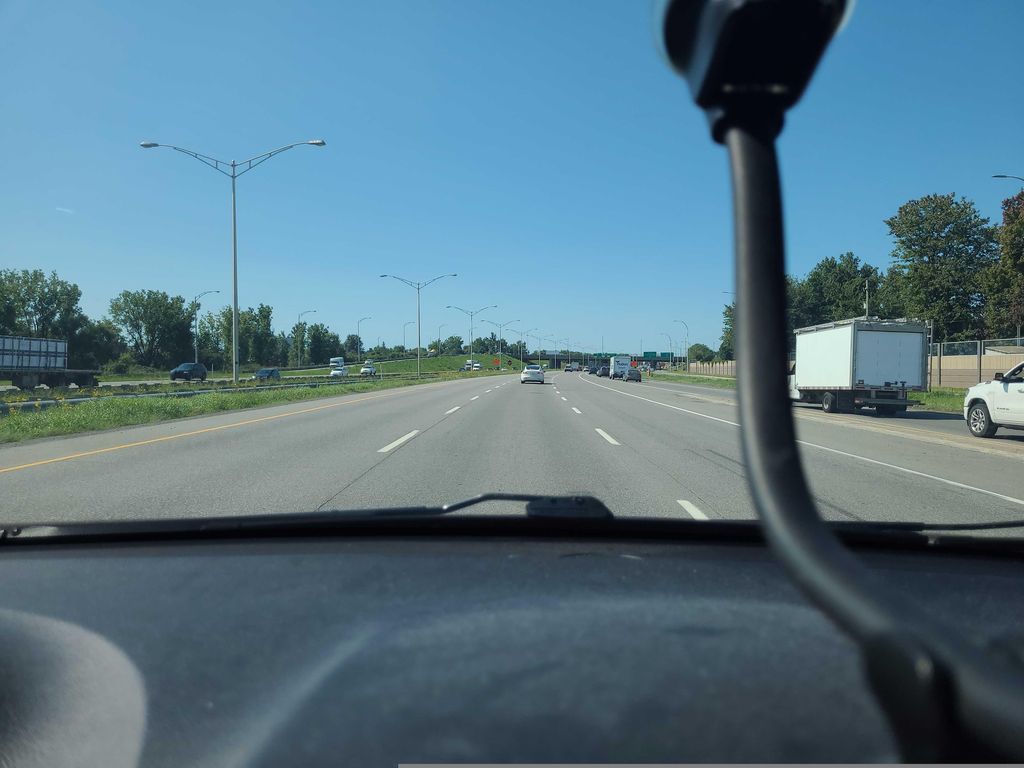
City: montreal